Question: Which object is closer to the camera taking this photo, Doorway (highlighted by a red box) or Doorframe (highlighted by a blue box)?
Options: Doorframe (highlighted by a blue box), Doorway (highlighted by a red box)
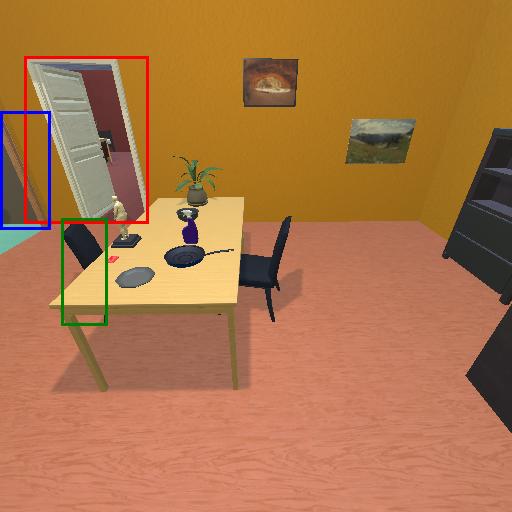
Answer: Doorframe (highlighted by a blue box)